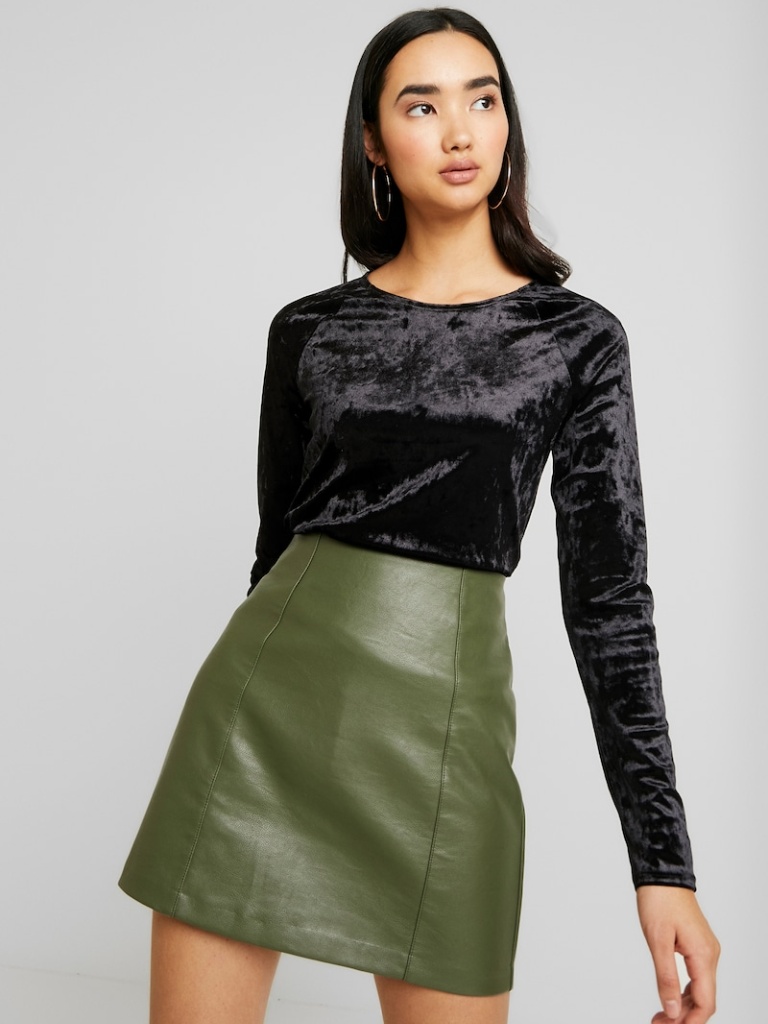
velvet fitted a long-sleeved with the sleeves down hip length Fully Tucked in crew top